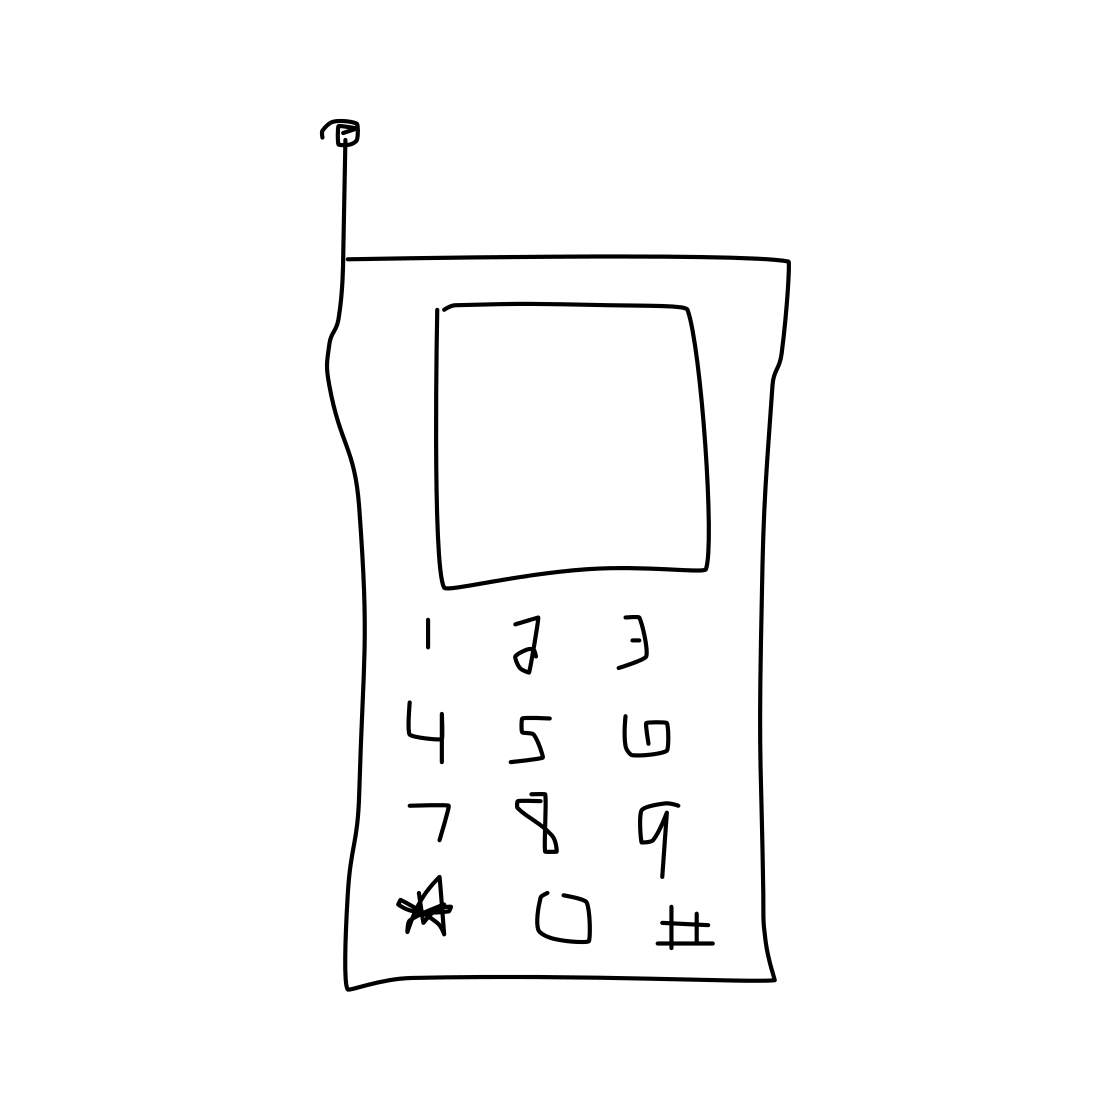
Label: telephone